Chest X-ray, PA view. Patient: 69 years old, sex M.
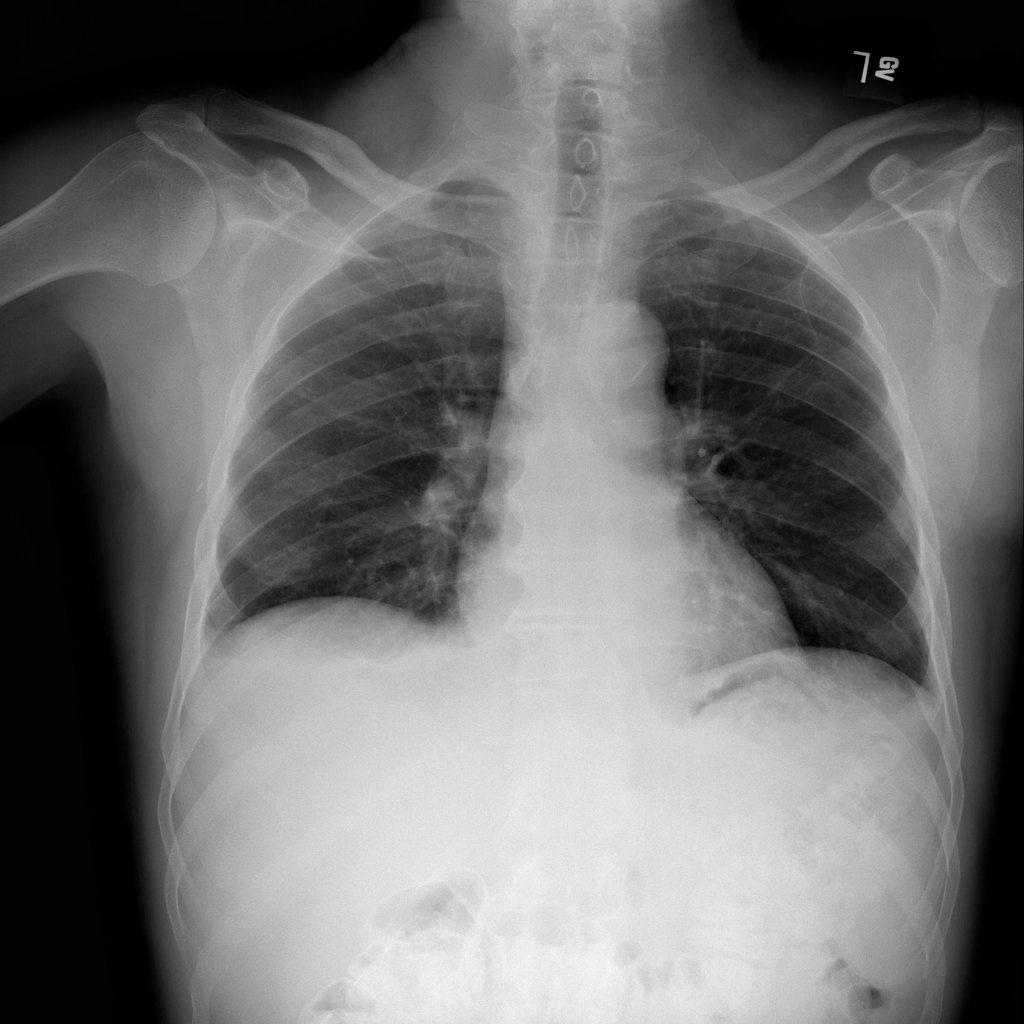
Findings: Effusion